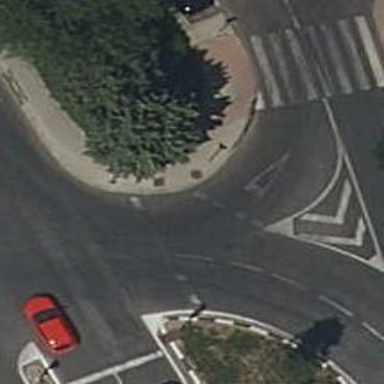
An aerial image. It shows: Road with traffic signals controlling the flow of traffic.